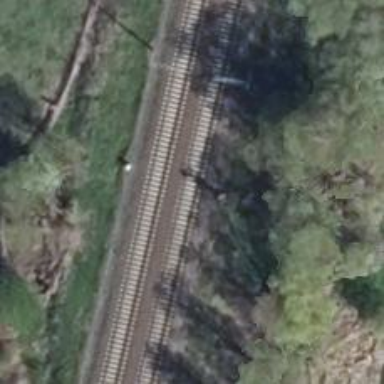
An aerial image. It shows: Railway signal.